Question: I have one ctp file where my code is :--
'''
<table>
<tr>
<td width="50%"><?php echo $this->Form->input('first_name'); ?></td>
<td><?php echo $this->Form->input('middle_initial'); ?></td>
</tr>
<tr>
<td><?php echo $this->Form->input('last_name'); ?></td>
<td>&nbsp;</td>
</tr>
<tr>
<td>
<table>
<tr><td colspan="3">Phone Number</td></tr>
<tr>
<td><?php echo $this->Form->input('phone1', array('label' => false, 'type'=>'text','id' =>'phone1', 'maxlength' => 3)); ?></td>
<td><?php echo $this->Form->input('phone2', array('label' => false, 'type'=>'text','id' =>'phone2','maxlength' => 3)); ?></td>
<td><?php echo $this->Form->input('phone3', array('label' => false,'type'=>'text', 'id' =>'phone3','maxlength' => 4)); ?></td>
</tr>
</table>
</td>
<td>&nbsp;</td>
</tr>
</table>
'''
In my css :-
'''
.contentWrp .input input{ height: 20px; width: 200px; border: 1px solid #12192c; font-size: 14px;}
'''

But as you can see that on image it is using different css for textboxes.
Even I tried to give common css for that in my ctp (html) file but it takes different css..
Help me!
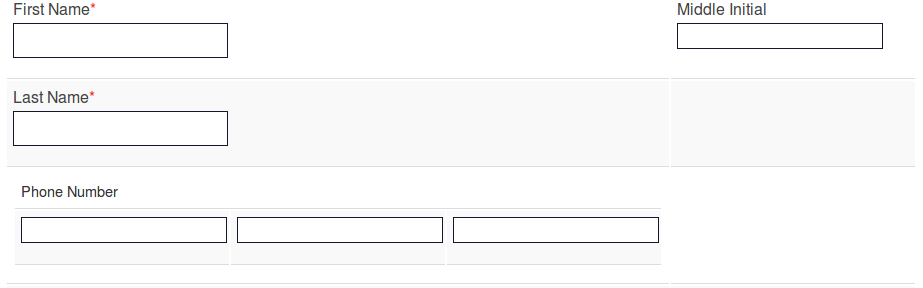
Answer: CakePHP's $this->Form->input(...) generates its own html wrappers around the input control and also in the default installation includes a css file that styles it. You should try removing the default CakePHP css file first or view the source of the html generated and modify your css selector(s) accordingly.
Hope this helps.